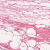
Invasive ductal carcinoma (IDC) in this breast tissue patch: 0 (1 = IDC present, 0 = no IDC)